Chest X-ray. View position: PA
Patient age: 35
Patient sex: M
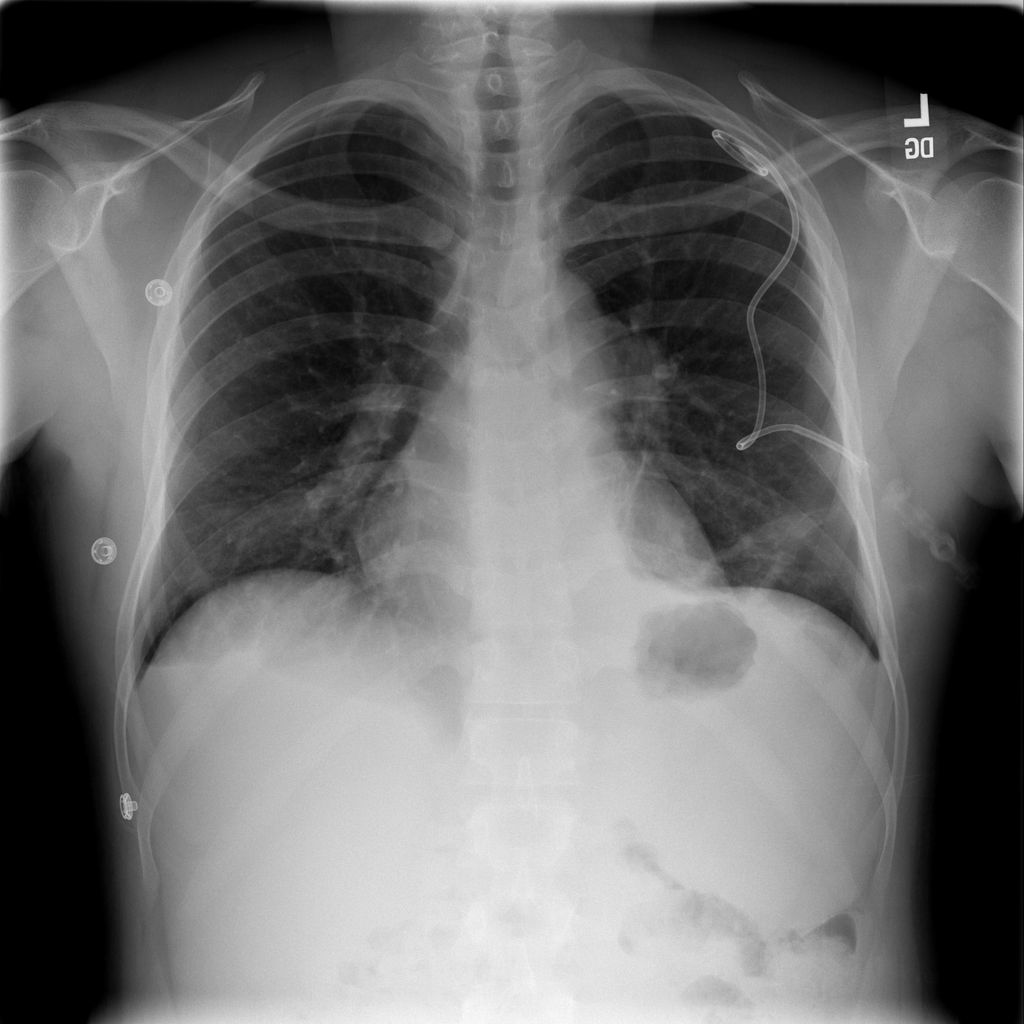
Finding: Pneumothorax